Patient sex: M
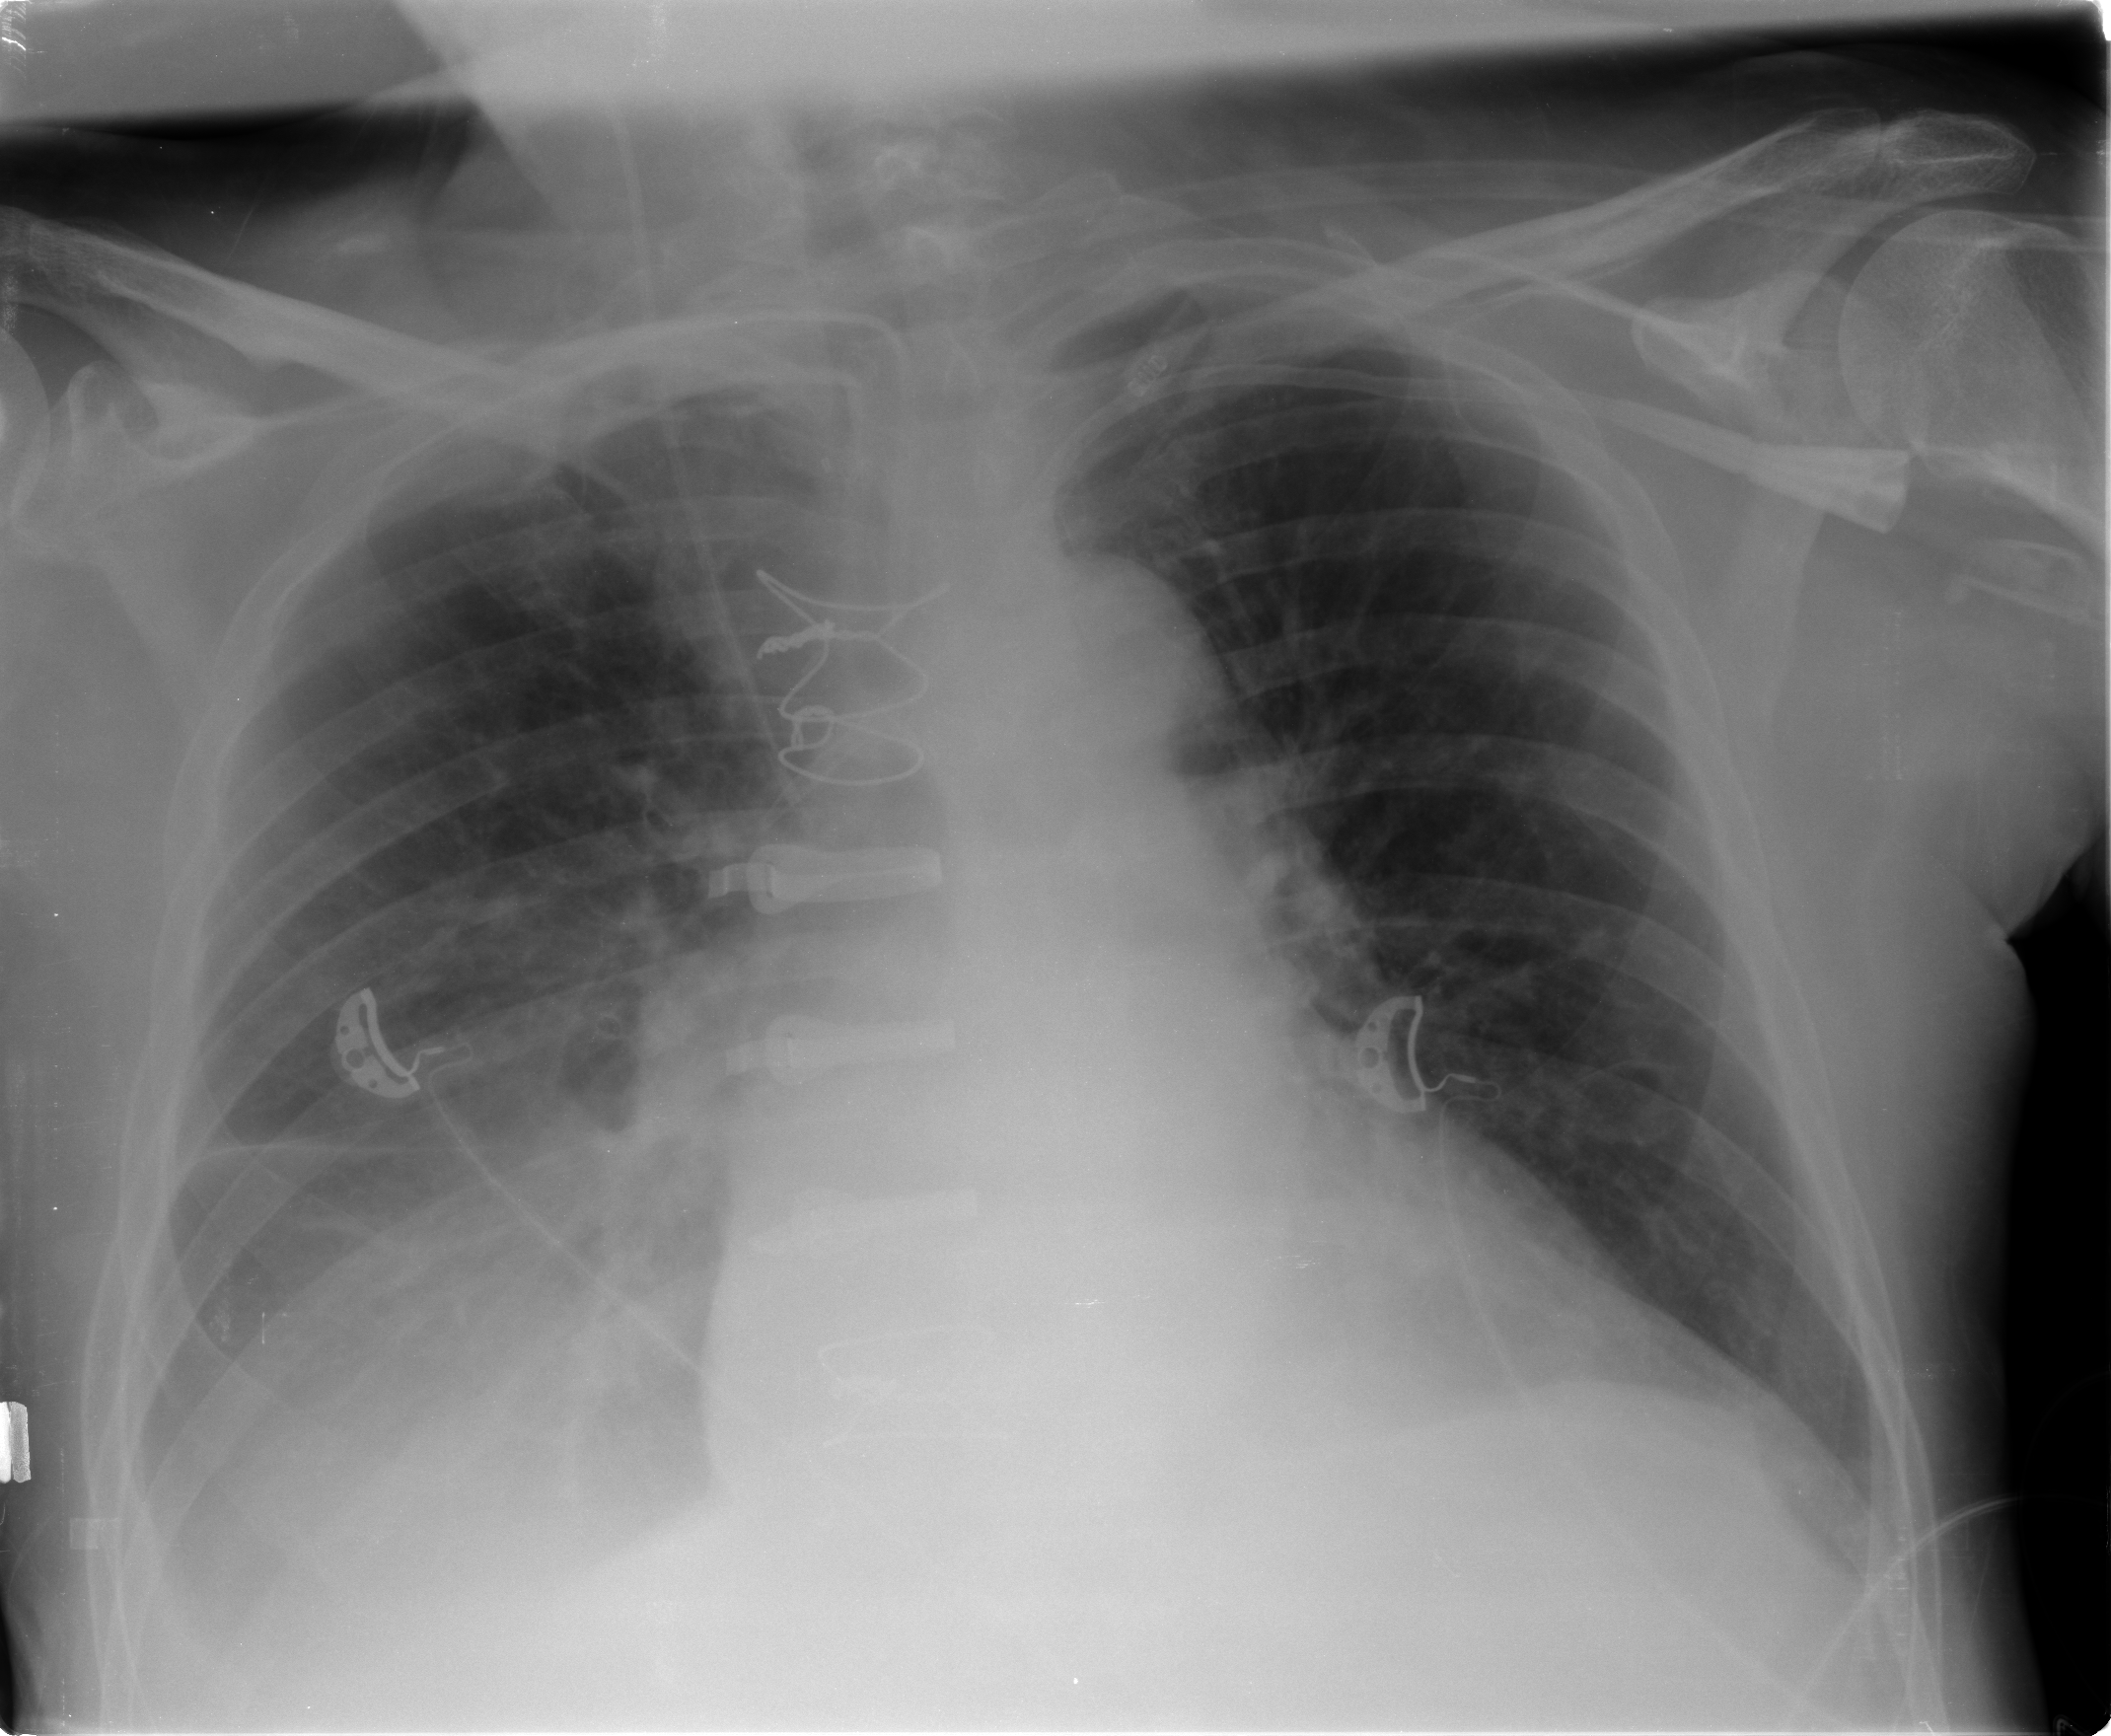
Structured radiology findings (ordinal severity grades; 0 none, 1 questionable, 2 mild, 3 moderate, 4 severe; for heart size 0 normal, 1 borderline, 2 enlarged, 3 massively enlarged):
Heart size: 3
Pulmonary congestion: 3
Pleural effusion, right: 3
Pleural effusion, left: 0
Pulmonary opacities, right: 0
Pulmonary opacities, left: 0
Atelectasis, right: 3
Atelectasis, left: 1